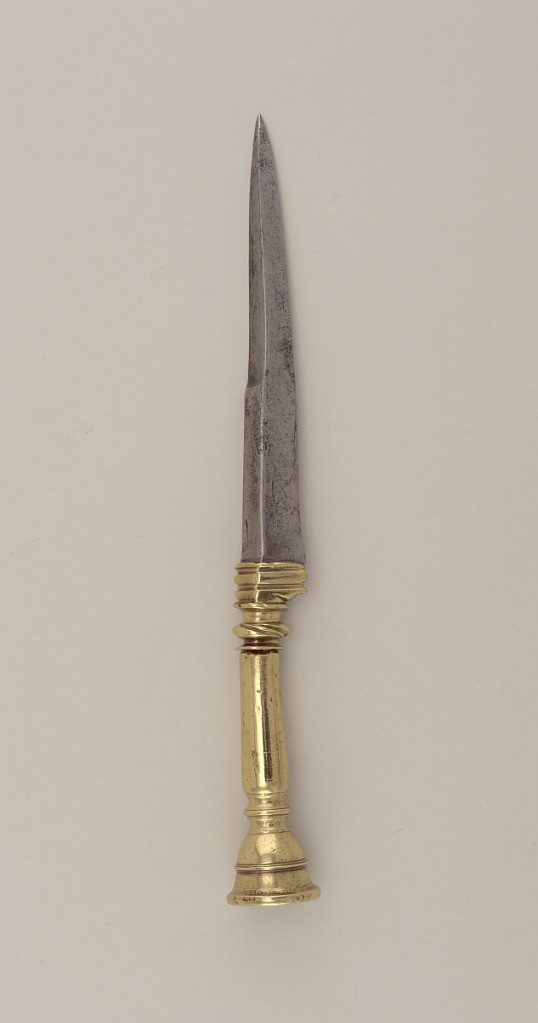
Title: Knife with Bell Form Handle
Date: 17th century
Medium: steel, brass
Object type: knife
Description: Tapered pointed blade of triangular section; flat inner side, swaged outer side with additional facet. Shaped brass bolster continuous with handle, twisted ring, circular shaft, baluster section with bell-shaped cup at end.